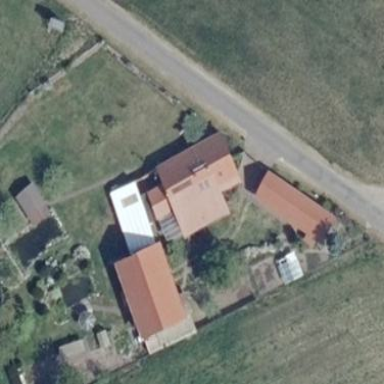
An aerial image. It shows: House with flat red roof.